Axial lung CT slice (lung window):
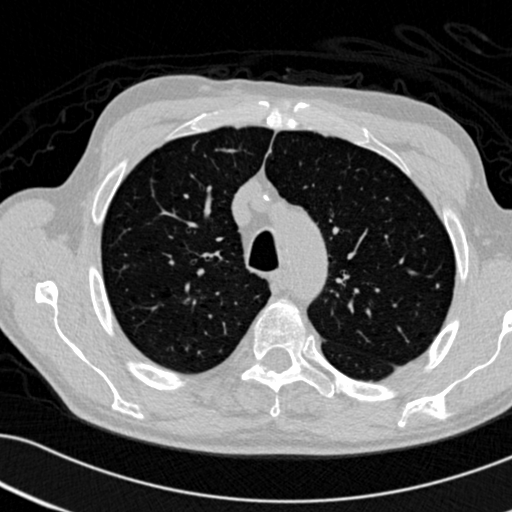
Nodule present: no